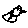
Label: bird